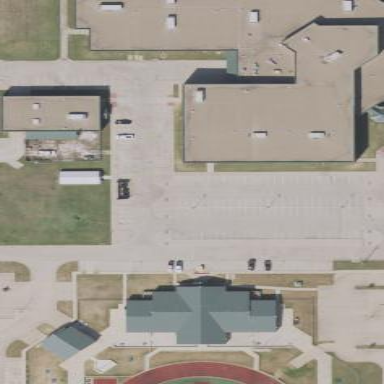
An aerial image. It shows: School building.